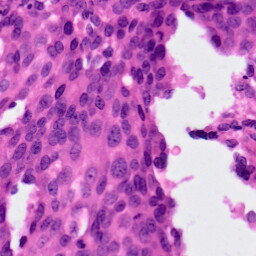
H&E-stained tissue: Ovarian